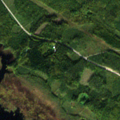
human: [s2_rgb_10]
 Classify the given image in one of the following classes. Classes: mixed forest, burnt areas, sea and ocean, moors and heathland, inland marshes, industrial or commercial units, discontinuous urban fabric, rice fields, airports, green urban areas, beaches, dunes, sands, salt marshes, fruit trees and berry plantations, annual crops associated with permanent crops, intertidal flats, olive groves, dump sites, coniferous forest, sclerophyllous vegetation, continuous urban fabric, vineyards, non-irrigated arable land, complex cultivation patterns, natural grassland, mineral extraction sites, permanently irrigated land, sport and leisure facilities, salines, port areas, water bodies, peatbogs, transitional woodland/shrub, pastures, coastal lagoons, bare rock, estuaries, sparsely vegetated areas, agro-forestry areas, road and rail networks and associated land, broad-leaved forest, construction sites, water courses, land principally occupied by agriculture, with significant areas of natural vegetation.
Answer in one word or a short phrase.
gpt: broad-leaved forest, mixed forest, transitional woodland/shrub, peatbogs